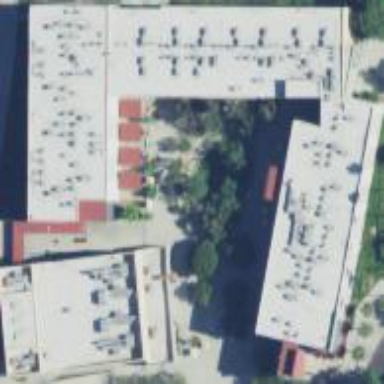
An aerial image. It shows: School building.